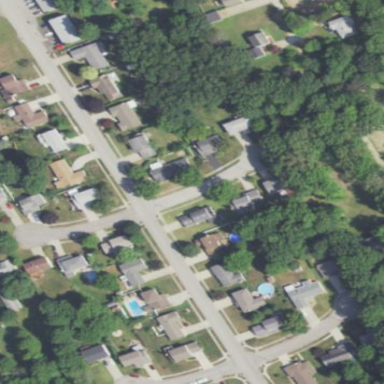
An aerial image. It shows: Neighborhood.